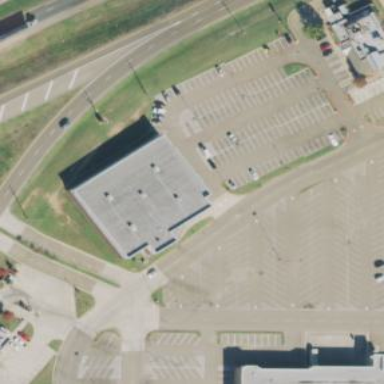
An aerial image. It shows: Commercial building.